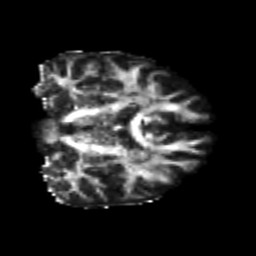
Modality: FA
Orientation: coronal
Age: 21
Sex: male
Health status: healthy
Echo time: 0.074 s